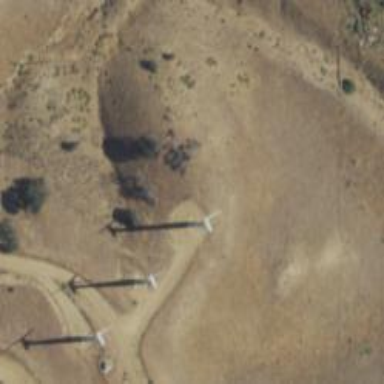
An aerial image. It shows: Wind turbine generating power.